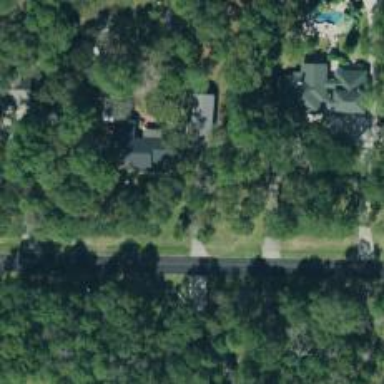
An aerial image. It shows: Driveway leading to service road.